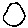
Label: circle